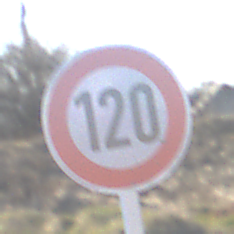
Verkehrszeichen: Geschwindigkeit120
Umgebung: Outdoor, Nature
Tageszeit: MorningAfternoon
Wetter: PartlyCloudy
Licht: Natural
Jahreszeit: NotSpecified
Kontrast: HighContrast